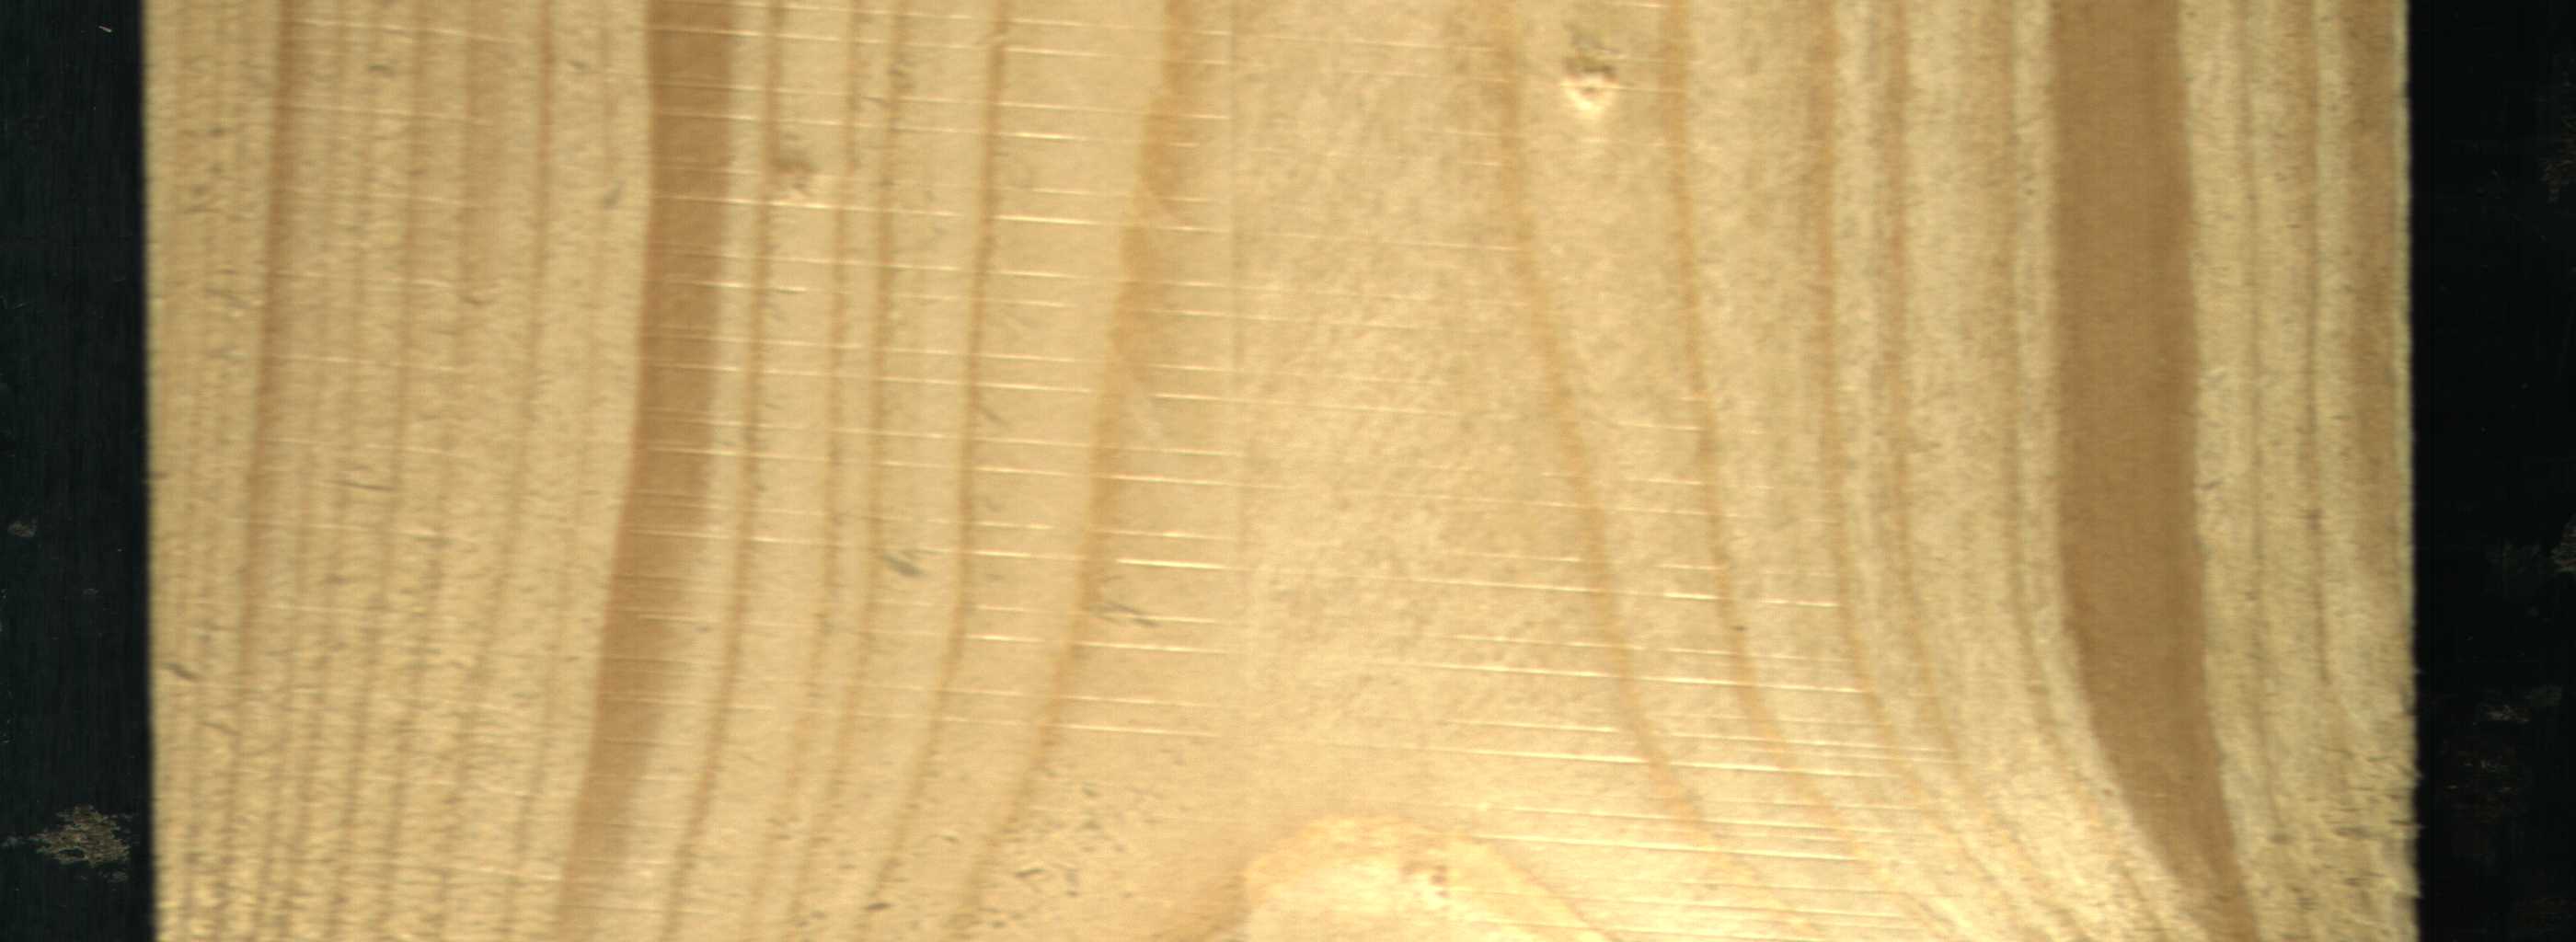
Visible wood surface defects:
Quartzity